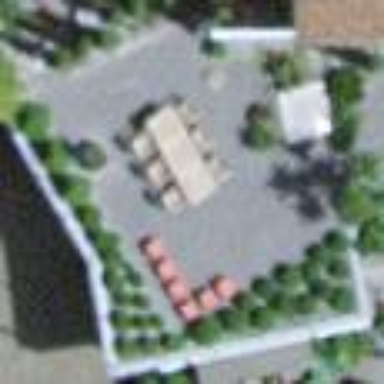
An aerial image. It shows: Parking area.